Field crop: maize
Growth stage: 2
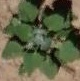
Species: chenopodium